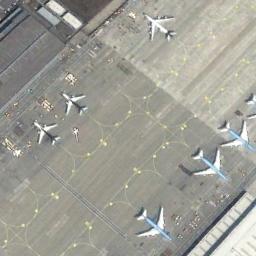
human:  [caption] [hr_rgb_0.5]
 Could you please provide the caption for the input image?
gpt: Several planes of different sizes are parked in a clearing, With many buildings next to the plane .

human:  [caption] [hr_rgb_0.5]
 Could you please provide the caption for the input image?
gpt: Six tail-to-tail planes parked in two lines on the airport .

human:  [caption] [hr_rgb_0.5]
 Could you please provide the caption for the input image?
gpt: There are two types of aircraft and many yellow landmarks .

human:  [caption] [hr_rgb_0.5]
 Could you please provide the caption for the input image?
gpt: Three white airplanes and four blue airplanes are parked in two rows on the open place .

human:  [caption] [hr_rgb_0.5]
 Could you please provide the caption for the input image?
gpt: Six planes are in the parking lot between the building and the lawn .